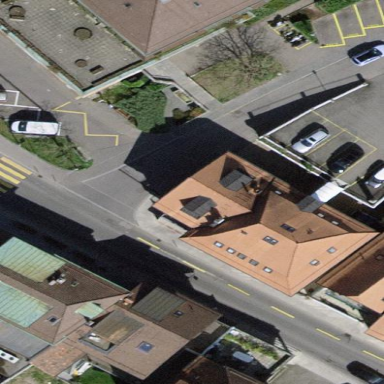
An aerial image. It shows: Building that houses restaurant.